Question: Count the number of objects in the diagram.
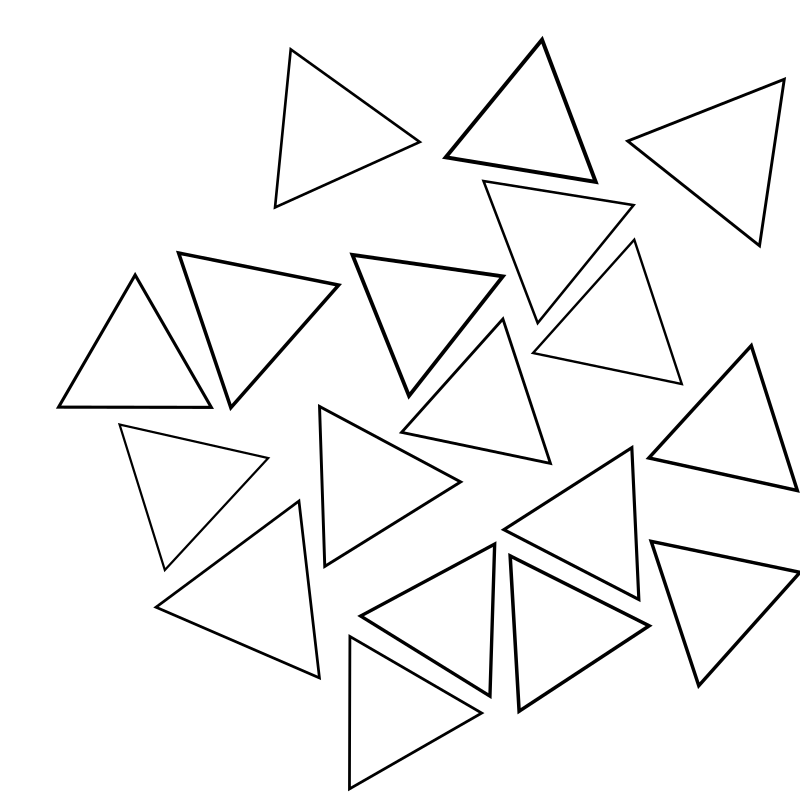
Answer: 18